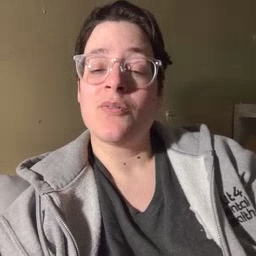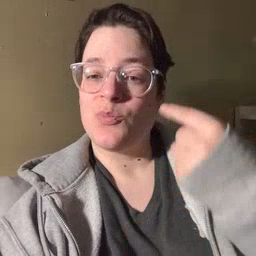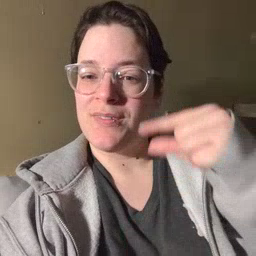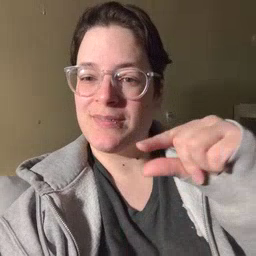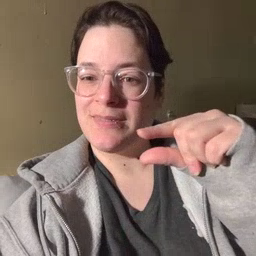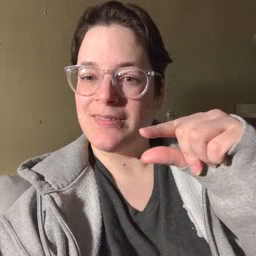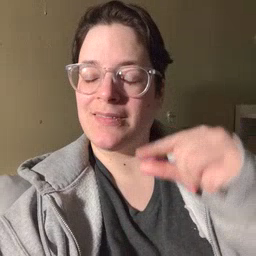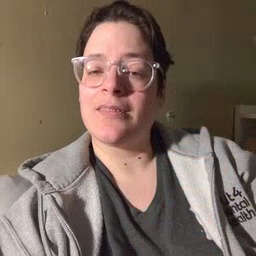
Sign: green